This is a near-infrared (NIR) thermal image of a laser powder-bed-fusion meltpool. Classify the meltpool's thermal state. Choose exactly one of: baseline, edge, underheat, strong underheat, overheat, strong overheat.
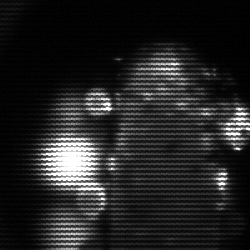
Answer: strong underheat